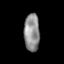
Tissue: lung
Cell type: T cells
Senescence score: 0.2296
Nuclear area (px): 574
Mean DAPI intensity: 143.122